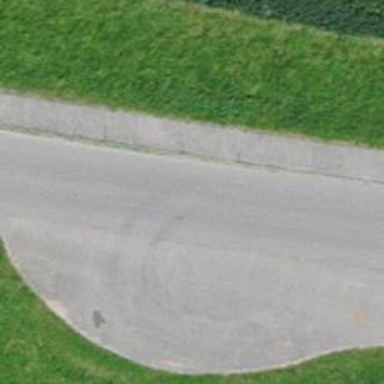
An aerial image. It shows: Unclassified road.